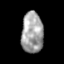
Tissue: skin
Cell type: Epithelial cells
Senescence score: 0.2726
Nuclear area (px): 864
Mean DAPI intensity: 163.966